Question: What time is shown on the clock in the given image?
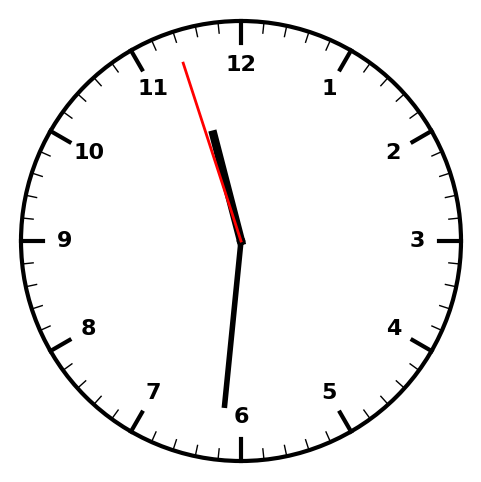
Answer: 11:30:57